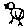
Label: bird